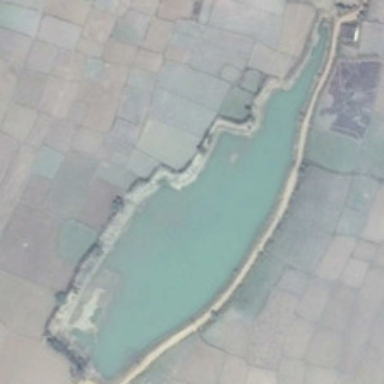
There is a pond with a stair step edge and a curved edge in the farmland .